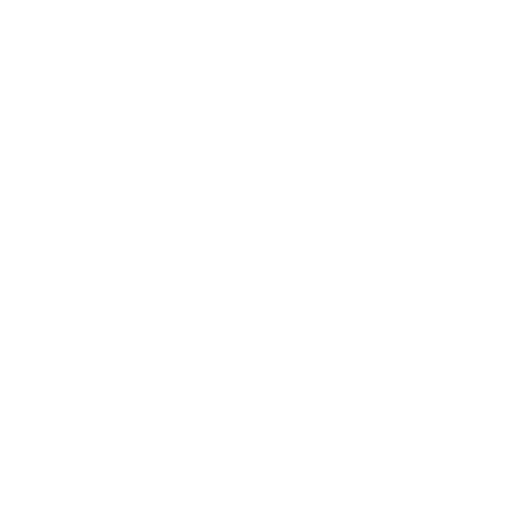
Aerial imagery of bar in Alaska named Parida Island Reef containing only unknown